Platform: macOS
Application: Arc Browser
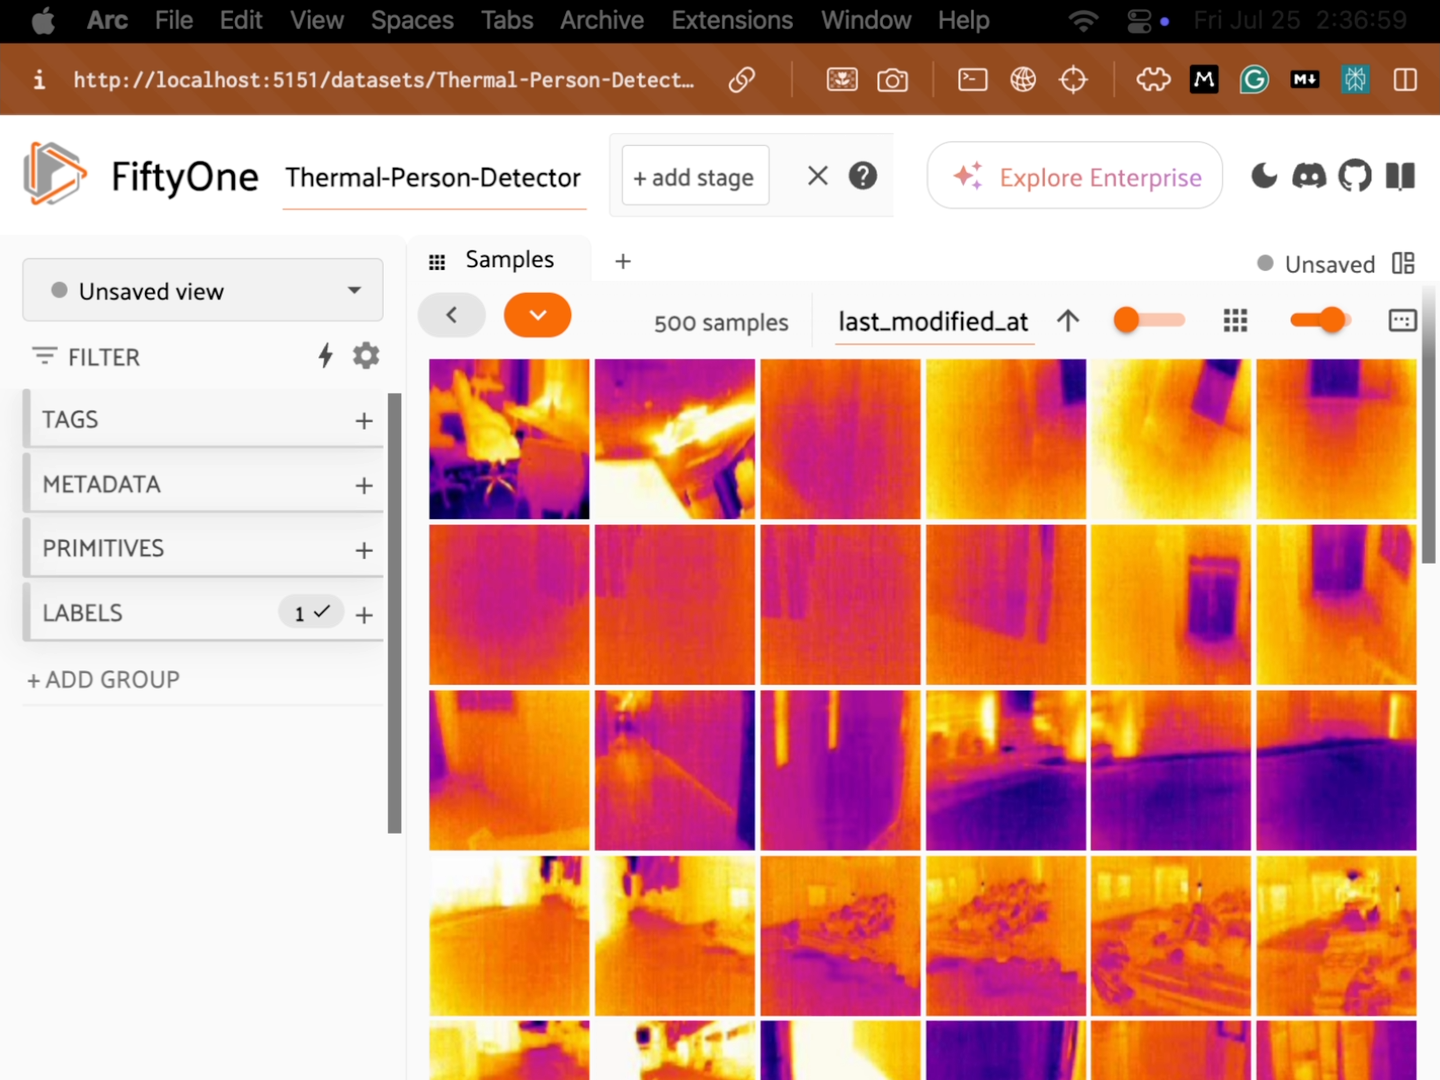
task_description: Hide the sidebar
action_type: click
element_info: Icon

task_description: Display more available items in the actions row toolbar
action_type: click
element_info: Icon

task_description: Increase spacing between samples in the samples panel
action_type: drag
element_info: Slider

task_description: Zoom out and decrease the thumbnail size of samples in the samples panel
action_type: drag
element_info: Slider

task_description: Toggle to dark mode
action_type: click
element_info: Icon

task_description: Open a new panel
action_type: click
element_info: Icon
task_description: Load a saved view or create a new saved view
action_type: select
element_info: Menu Item

task_description: Find the view bar
action_type: hover
element_info: Menu Item

action_type: click

task_description: Find the labels group in the sidebar
action_type: hover
element_info: Menu Item

task_description: Find the name of this dataset
action_type: hover
element_info: Menu Item

task_description: Where can I find the number of samples in this dataset?
action_type: hover
element_info: Text

task_description: Change the sorting of samples in the samples panel
action_type: select
element_info: Menu Item

task_description: Reset zoom and thumbnail size for samples in the samples panel
action_type: click
element_info: Icon

task_description: Reset the spacing between samples in the samples panel
action_type: click
element_info: Icon

task_description: Change sorting from ascending to descending
action_type: click
element_info: Icon

task_description: Find the sidebar
action_type: hover
element_info: Menu Item

task_description: Find the samples panel
action_type: hover
element_info: Menu Item